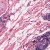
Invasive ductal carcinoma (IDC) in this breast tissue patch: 0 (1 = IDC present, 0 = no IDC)